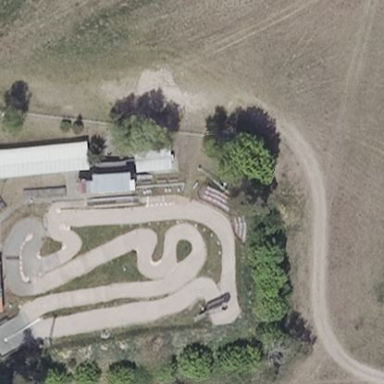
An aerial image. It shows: Motocross pitch for leisure land sports.